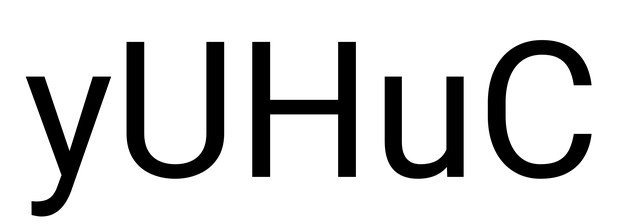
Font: Roboto_Regular